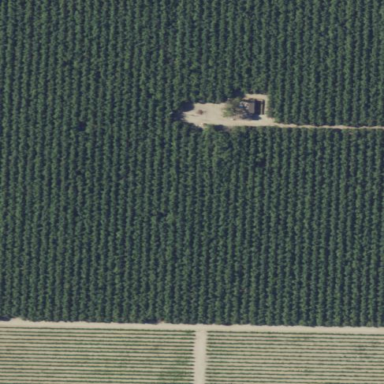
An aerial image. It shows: Orchard filled with almond trees.